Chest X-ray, AP view. Patient: 77 years old, sex F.
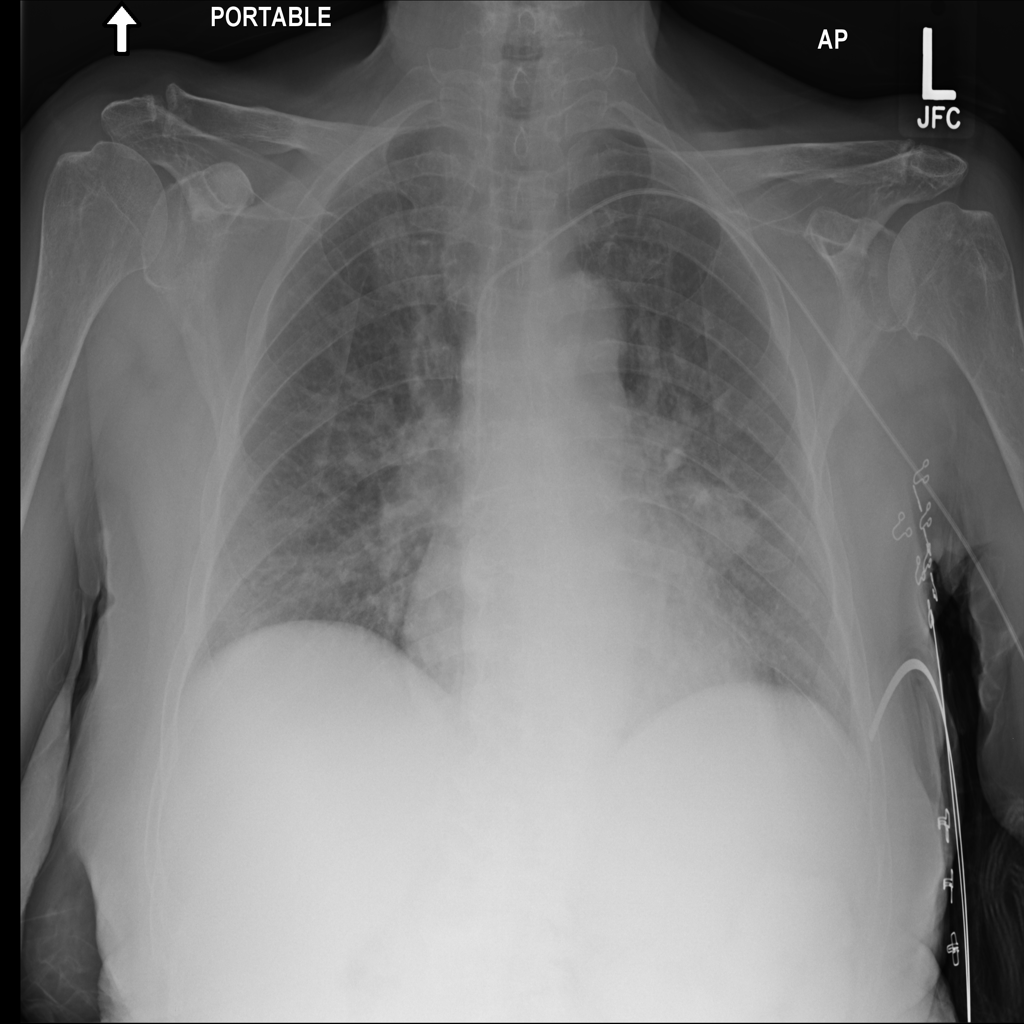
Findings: Infiltration, Mass